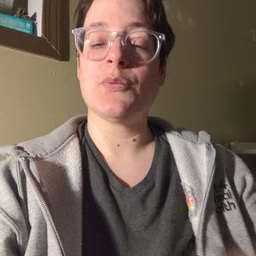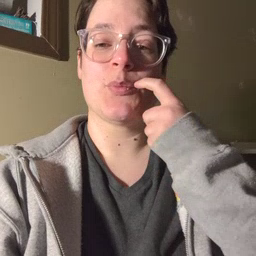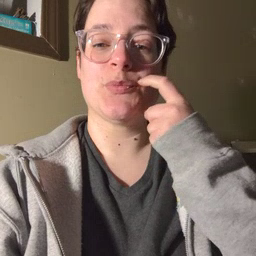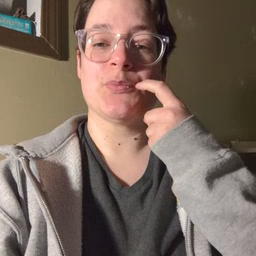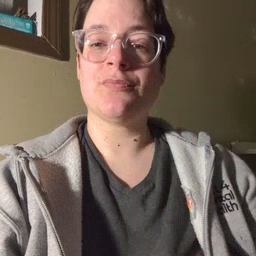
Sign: tooth